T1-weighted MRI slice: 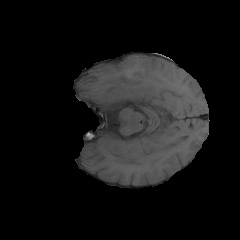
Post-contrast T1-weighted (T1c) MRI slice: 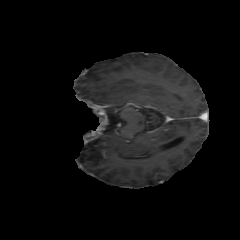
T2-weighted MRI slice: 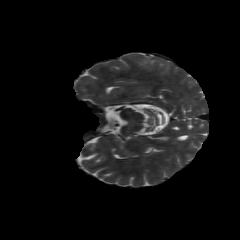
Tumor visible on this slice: no